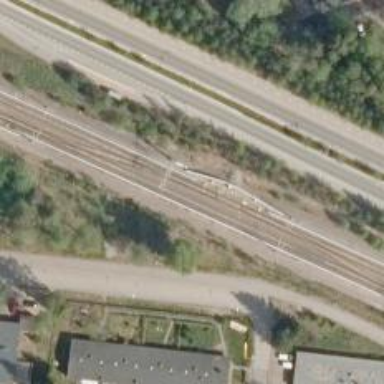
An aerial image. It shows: Railroad crossover.